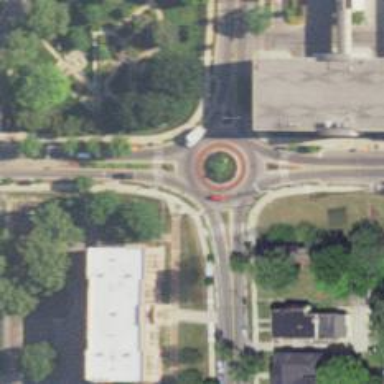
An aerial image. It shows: Secondary road with asphalt surface leading to roundabout.